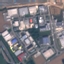
Land use / land cover class: Industrial